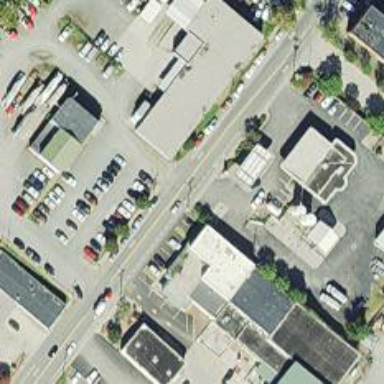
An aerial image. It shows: Commercial building.